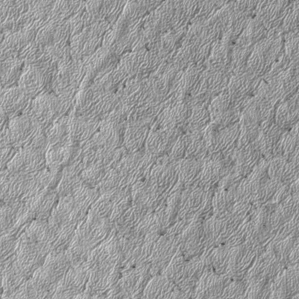
Label: frost